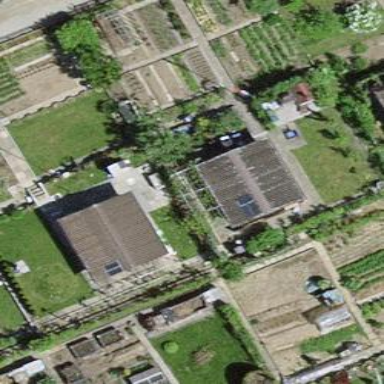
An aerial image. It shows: Allotment house.